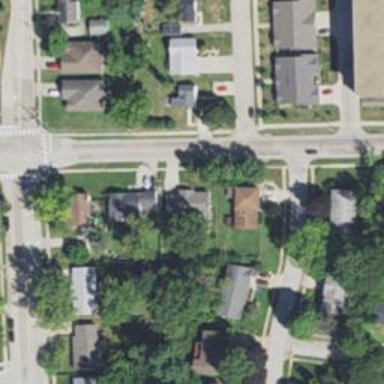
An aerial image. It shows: Residential road with sidewalk on the left side.